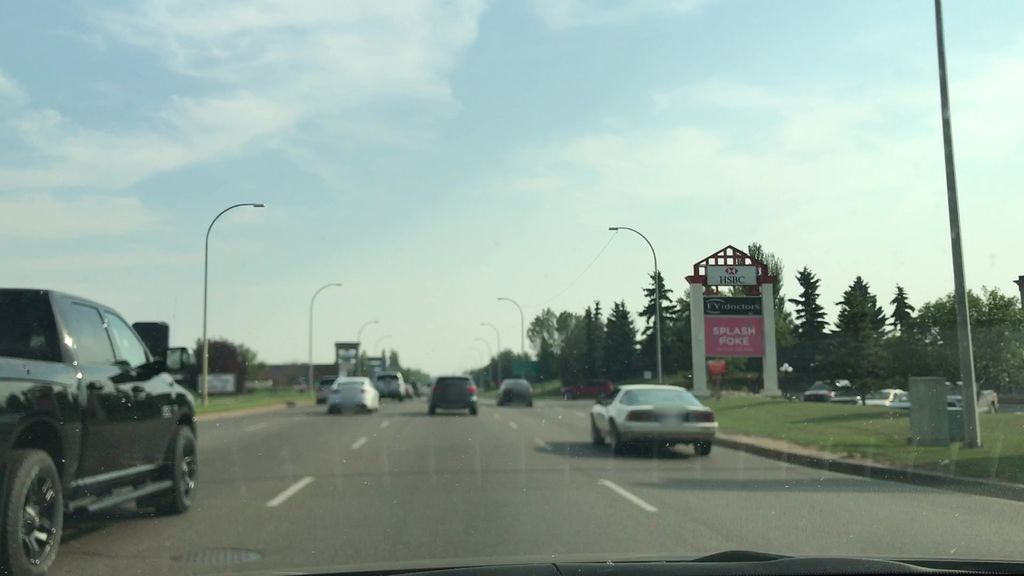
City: edmonton